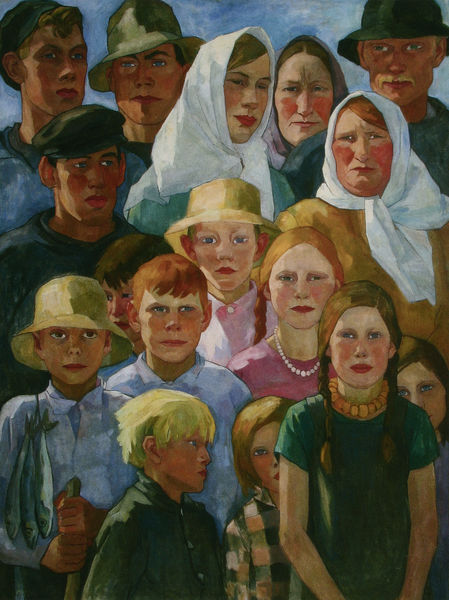
Titel: Nordisches Volk
Künstler: Käte Lassen
Standort: Flensburg
Institution: Museumsberg
Schlagwörter: blau, gemälde, gruppe, himmel, mann, weiß, frauen, gelb, grün, menschen, mädchen, frau, hut, hüte, kariert, männer, tuch, menge, alt, bart, gesichter, hemd, jung, kappe, mütze, gruppenbildnis, haare, mantel, tücher, familie, kind, rosa, bauern, kinder, wangen, zöpfe, jungen, hemden, kette, kopftuch, wange, perlenkette, halskette, ketten, mäntel, gruppenbild, fisch, kopftücher, erwachsen, bauernfamilie, fische, großfamilie, erwachsene, sippe, kidner, armel